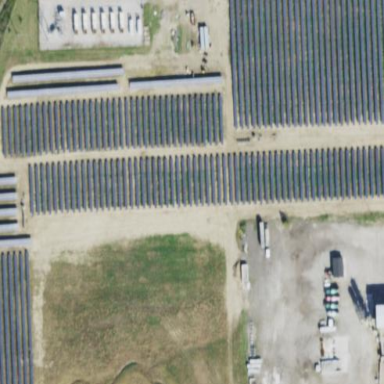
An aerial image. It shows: Solar power plant with photovoltaic technology generating electricity.